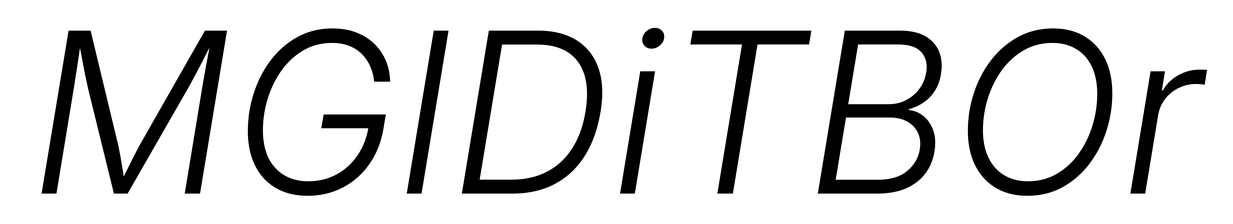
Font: Inter-Italic_Light_Italic